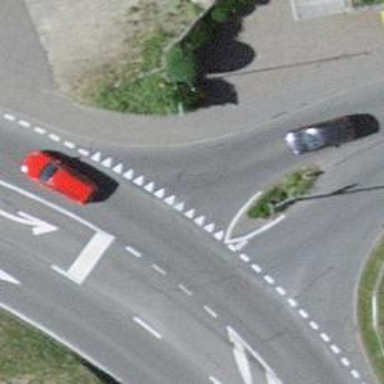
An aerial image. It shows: Road with "give way" sign.